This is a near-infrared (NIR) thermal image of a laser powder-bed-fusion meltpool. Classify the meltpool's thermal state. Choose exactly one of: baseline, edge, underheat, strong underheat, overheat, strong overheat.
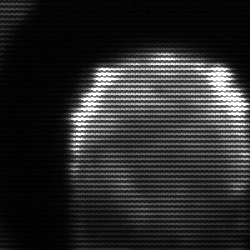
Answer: edge